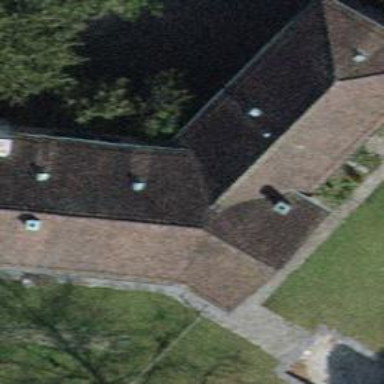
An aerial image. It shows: Building with gabled roof.